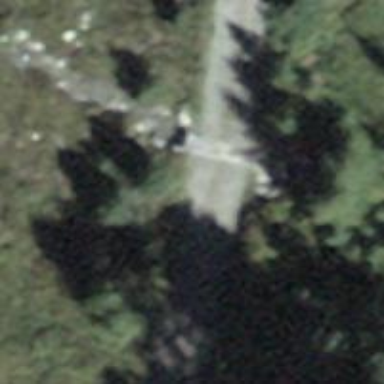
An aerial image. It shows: Culvert tunnel.